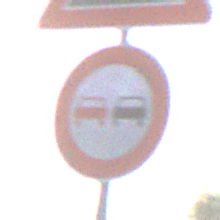
Verkehrszeichen: Ueberholverbot
Zusatzzeichen oben: Gefaelle10
Umgebung: Outdoor, Urban
Tageszeit: MorningAfternoon
Wetter: PartlyCloudy
Licht: Natural
Jahreszeit: NotSpecified
Kontrast: MediumContrast